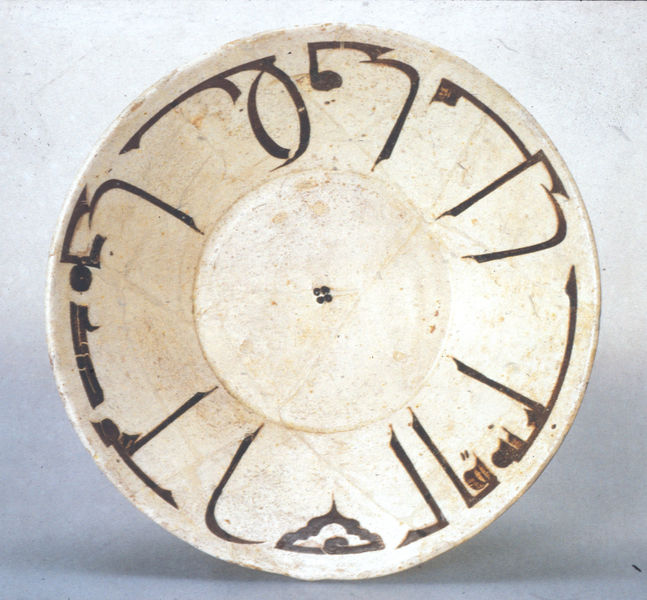
Titel: Schale aus Nishapur/Iran
Standort: London
Institution: Khalili Collection
Schlagwörter: blau, schatten, weiß, gelb, braun, grau, hintergrund, licht, mitte, schwarz, zeichen, rot, muster, ornament, alt, rahmen, schale, schüssel, stehen, teller, erde, kreis, oval, rund, tondo, keramik, ton, hellblau, sprung, japan, schrift, fahne, risse, monochrom, linien, schriftzug, rand, material, tafel, inschrift, ornamente, verzierung, uhr, glatt, platte, besch, schriftzeichen, striche, bemalt, foto, fotografie, photographie, punkte, tusche, gefäss, porzellan, glaube, orient, orientalisch, religion, linie, schönheit, form, asien, geschirr, scheibe, text, buchstaben, strich, punkt, stilisiert, kreise, beschriftung, asiatisch, kugel, pinsel, tinte, photo, senkrecht, ausstellung, flecken, arabisch, beleuchtet, farbfoto, griechisch, museum, mittelpunkt, medaille, kreisförmig, ornamentik, fotographie, aufsteigend, glasur, arabien, islam, majolika, vertiefung, typografie, ägyptisch, riss, photografie, poesie, umschrift, schönschrift, terrakotta, sprünge, keile, frömmigkeit, bildersturm, skriptorium, minuskeln, kalligrafie, koran, sure, gesprungen, allah, essgeschirr, porös, arabische schrift, ikonoklasten, islamistik, schriftzu, tischservice, verschmutzung, 4, schriftzeichen arabisch, hyrogliefen